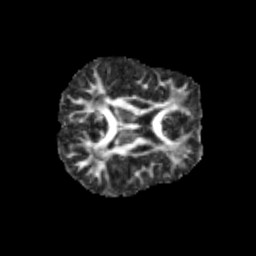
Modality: FA
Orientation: axial
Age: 10
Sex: female
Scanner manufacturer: siemens
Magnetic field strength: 3 T
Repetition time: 3.8 s
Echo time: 0.07 s